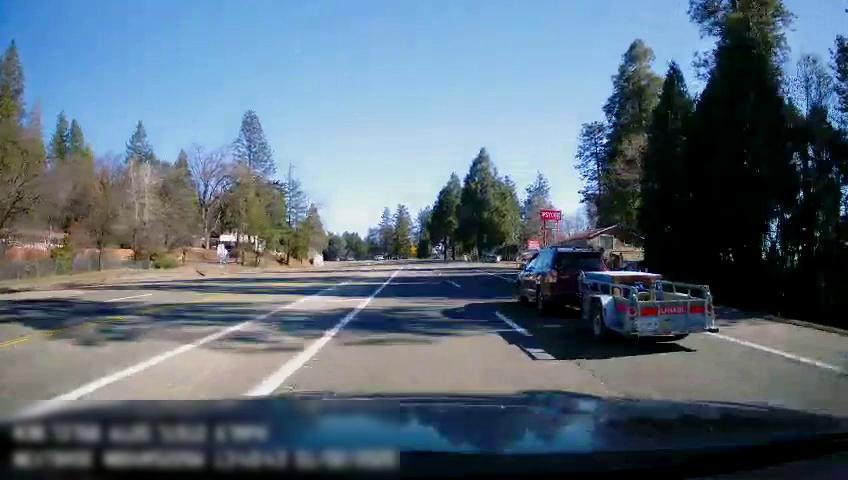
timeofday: Day
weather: Sunny
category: Drivable Space
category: Vehicles | SUV
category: Vehicles | Other LV
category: Lanes | Opposite Lane
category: Lanes | Current Lane
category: Lanes | Alternate Lane
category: Lanes | Opposite Lane
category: Lanes | Opposite Lane
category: Lanes | Current Lane
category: Lanes | Alternate Lane